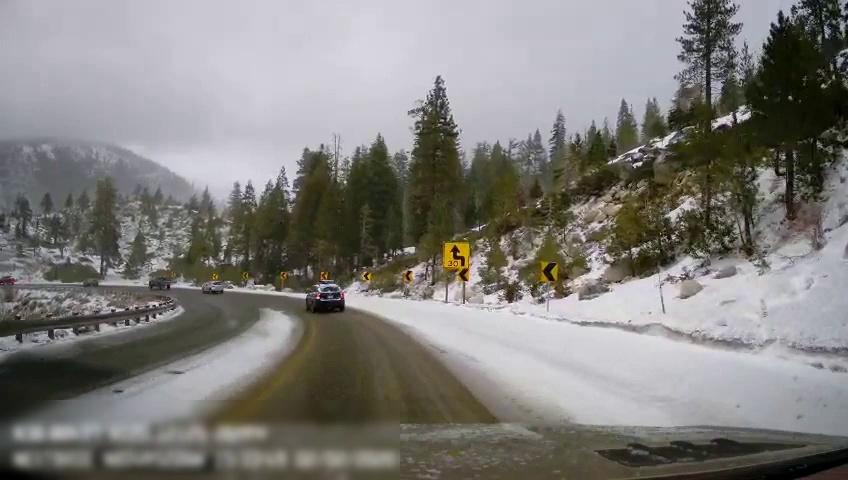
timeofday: Day
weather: Snowy
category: Drivable Space
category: Vehicles | Car
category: Vehicles | Truck
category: Vehicles | Car
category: Lanes | Current Lane
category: Traffic | Signs
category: Traffic | Signs
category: Traffic | Signs
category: Traffic | Signs